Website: slack
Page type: billing-address
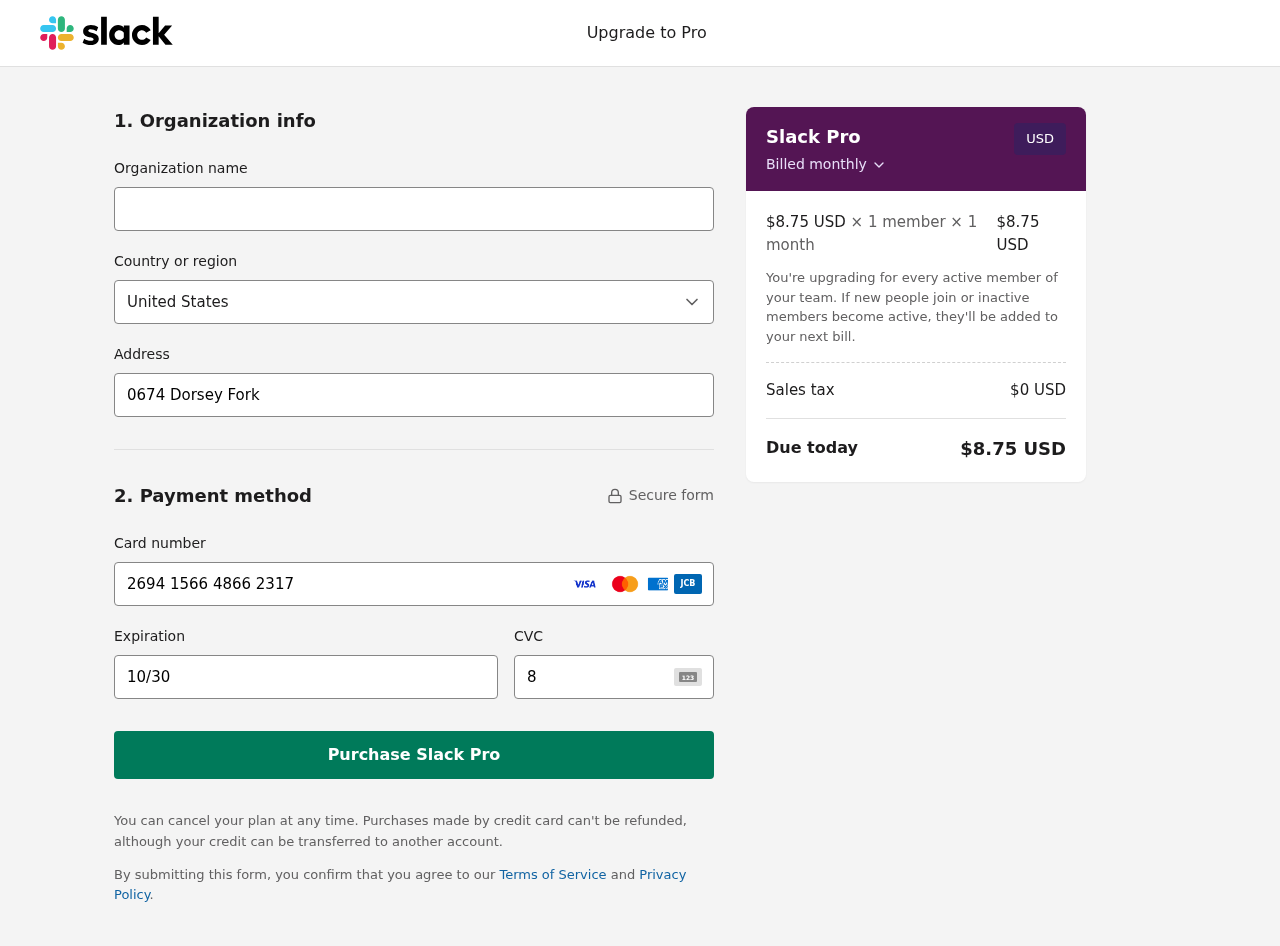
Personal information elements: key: PII_CARD_CVV
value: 882
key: PII_CARD_EXPIRY
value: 10/30
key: PII_CARD_NUMBER
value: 2694 1566 4866 2317
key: PII_COUNTRY
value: United States
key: PII_STREET
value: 0674 Dorsey Fork
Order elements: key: ORDER_PRICE_PER_MEMBER
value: $8.75 USD
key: ORDER_MEMBER_COUNT
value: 1
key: ORDER_MONTH_COUNT
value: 1
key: ORDER_SUBTOTAL
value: $8.75 USD
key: ORDER_TAX
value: $0
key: ORDER_TOTAL
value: $8.75 USD